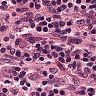
Metastatic tissue present: no